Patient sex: M
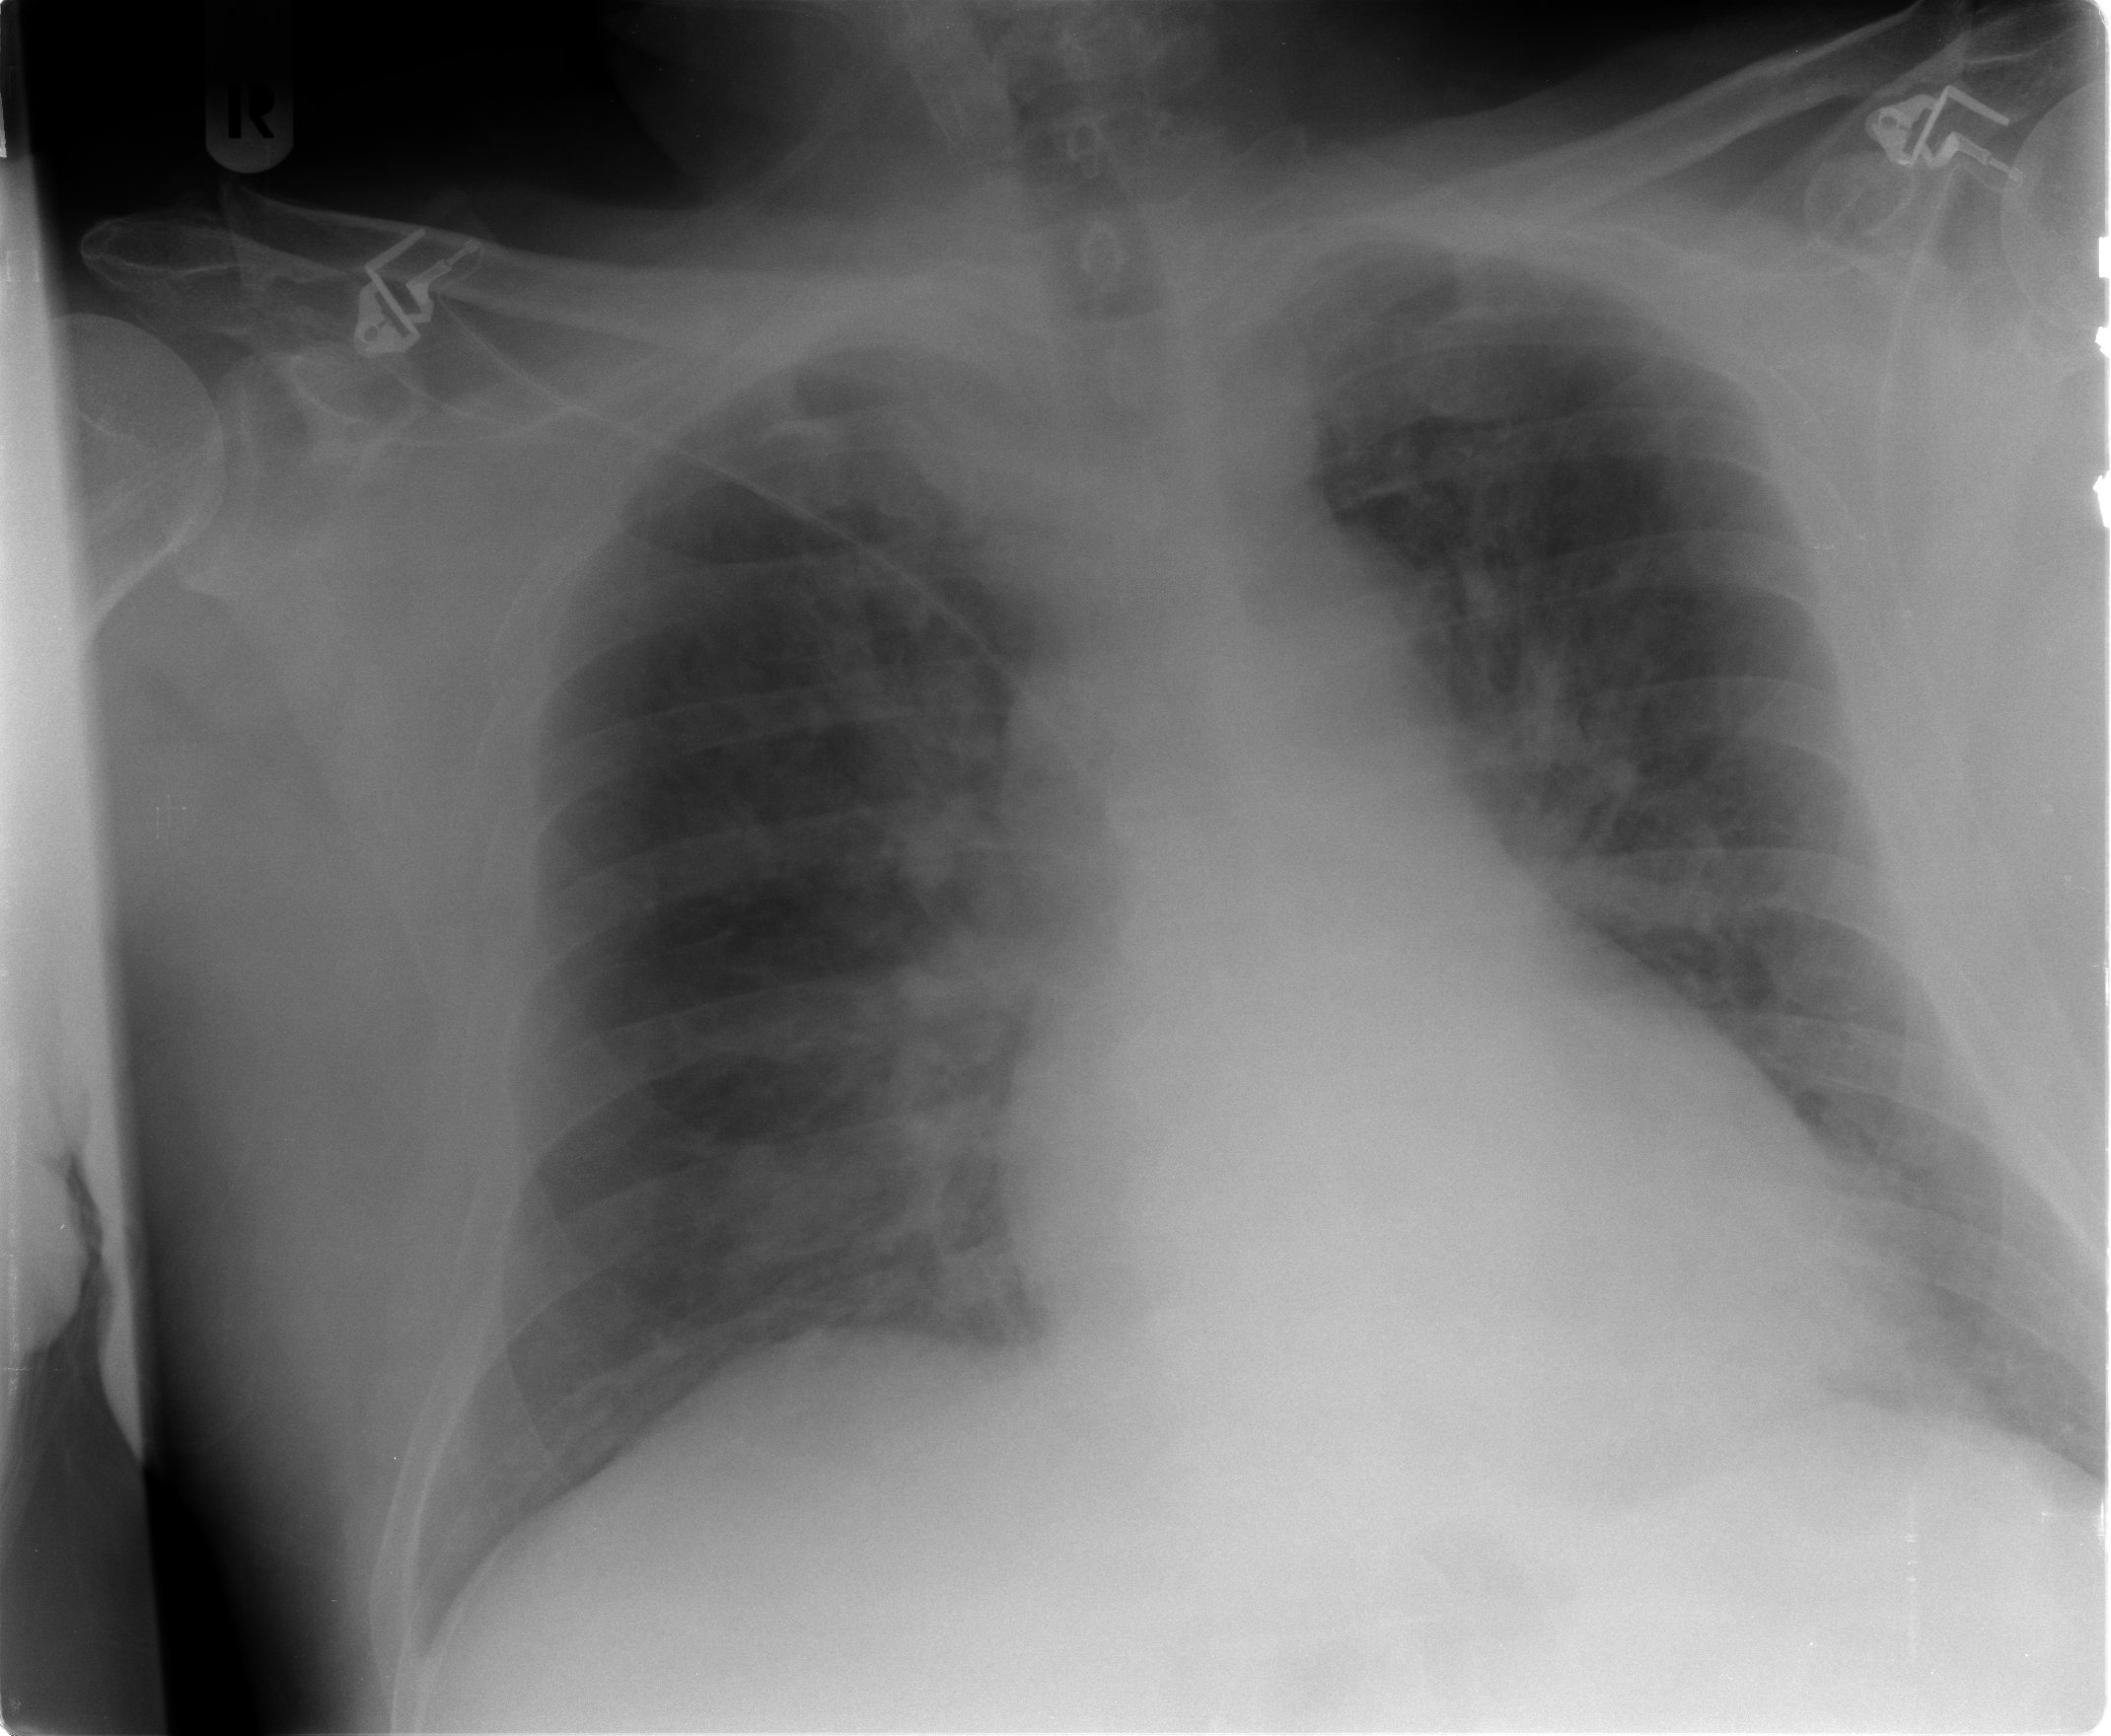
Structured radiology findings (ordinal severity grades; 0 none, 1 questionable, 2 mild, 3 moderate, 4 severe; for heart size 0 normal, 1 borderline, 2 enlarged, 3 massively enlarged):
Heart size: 0
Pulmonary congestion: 2
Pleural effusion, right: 0
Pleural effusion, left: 0
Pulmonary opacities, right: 2
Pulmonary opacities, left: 1
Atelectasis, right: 1
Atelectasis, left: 1